Question: I used 'nohup python *.py &' to run my tornado web service, and 8 processes started.
.
However, it is really annoying killing my tornado processes. I have to ues 'kill -3 pid' 8 times to finally turn down my service. So I want to know how can I kill the 8 processes at one time in my bash? Thanks.
I tried 'killall python', but it is dangerous when there is other python process running.
@Viktor suggest me to use 'pkill -P <parent>' and it works in my Ubuntu. But in Centos, 'pkill' doesn't work. So how can I 'pkill' the processes in Centos? Thanks.
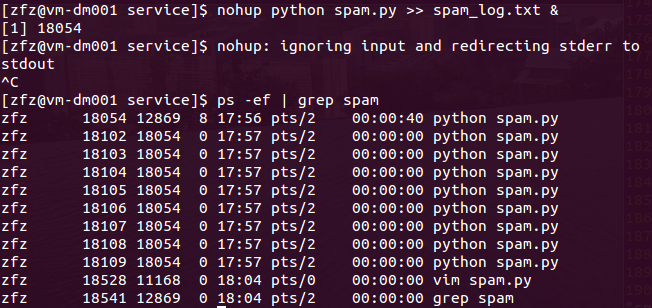
Answer: This depends on your environment a bit.
But you may want to look into 'pkill -P <parent>', which kills everything with the same parent pid.